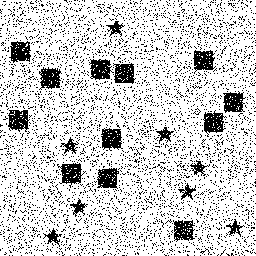
Squares: 12
Triangles: 0
Stars: 8
Total shapes: 20